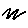
Label: zigzag